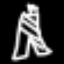
Label: The Eiffel Tower